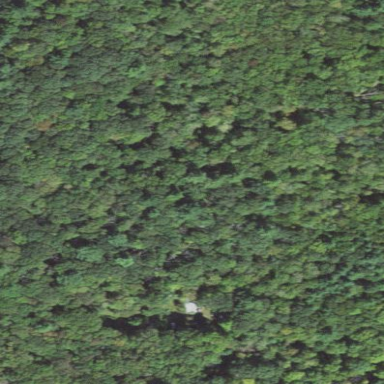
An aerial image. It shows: Mixed leaf woodland.